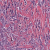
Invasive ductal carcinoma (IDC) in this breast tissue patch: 1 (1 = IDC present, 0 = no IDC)